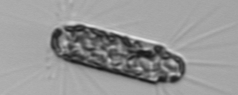
Label: Corethron_hystrix